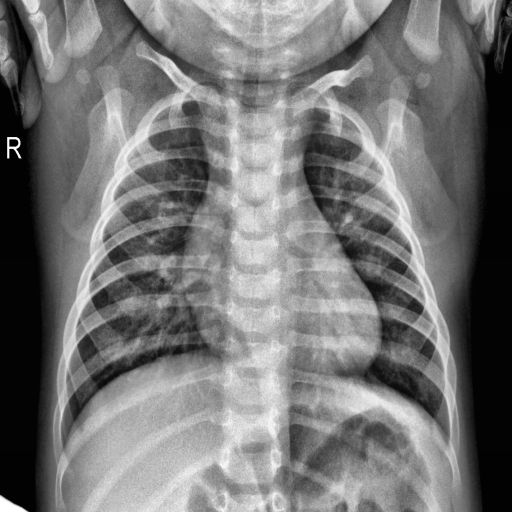
Finding: NORMAL